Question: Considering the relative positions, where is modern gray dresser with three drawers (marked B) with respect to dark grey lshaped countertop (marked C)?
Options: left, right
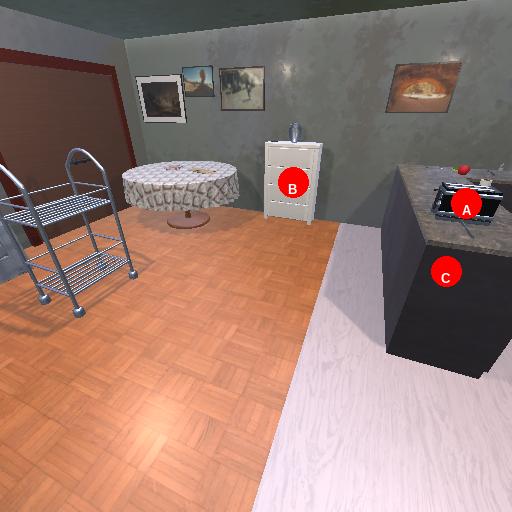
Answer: left